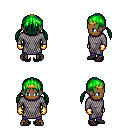
a pixel art fantasy rpg character, male body template, human, dark skin, chain mail, magenta pants, green twin-tailed hairstyle, gold tiara, gold gloves, ghillies, four views (front, back, left, right), 2x2 character sprite sheet, small pixel art, hard edges, no anti-aliasing